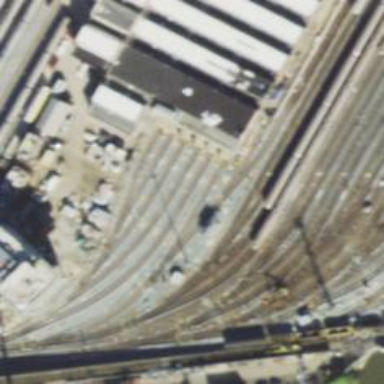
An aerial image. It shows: Electrified rail in service yard.